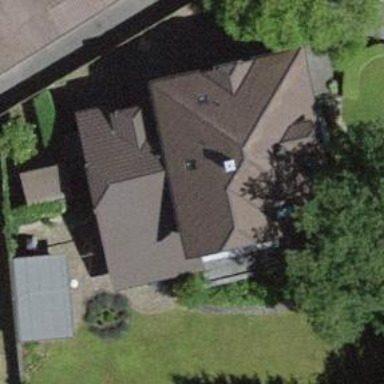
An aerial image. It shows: Detached building with hipped roof.